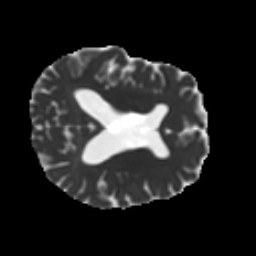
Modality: MD
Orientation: axial
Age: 25
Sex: female
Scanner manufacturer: ge
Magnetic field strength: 3 T
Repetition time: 7.8 s
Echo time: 0.0606 s